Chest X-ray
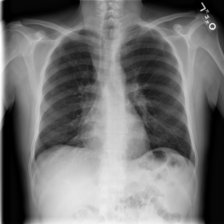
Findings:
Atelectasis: negative
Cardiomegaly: negative
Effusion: negative
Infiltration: negative
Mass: negative
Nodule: negative
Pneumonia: negative
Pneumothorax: negative
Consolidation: negative
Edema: negative
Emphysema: negative
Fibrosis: negative
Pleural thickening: negative
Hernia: negative